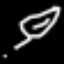
Label: leaf